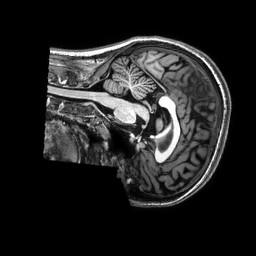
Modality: T1w
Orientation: sagittal
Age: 23
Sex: female
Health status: healthy
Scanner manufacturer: philips
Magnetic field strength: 3 T
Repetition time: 0.009 s
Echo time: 0.003996 s